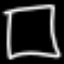
Label: square